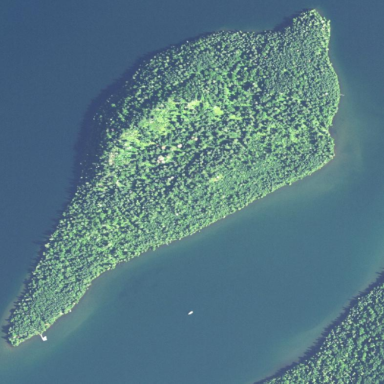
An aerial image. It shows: Islet.